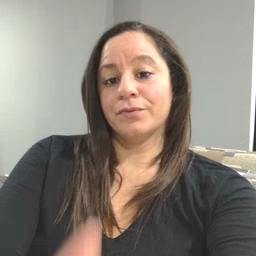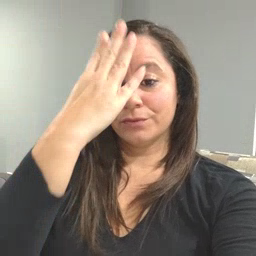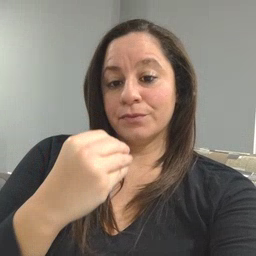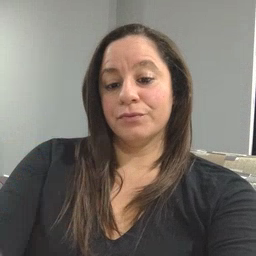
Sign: sleep